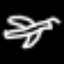
Label: airplane